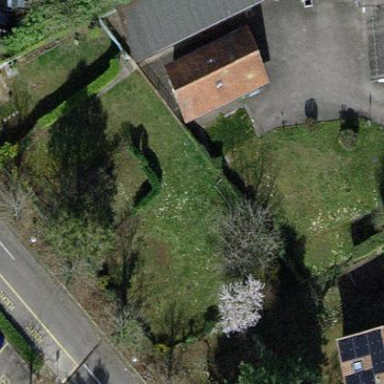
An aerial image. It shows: Garden surrounded by fence.